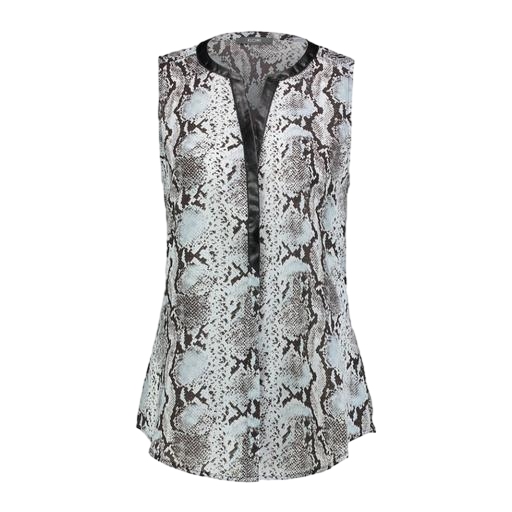
black python-print top, natural snake-print lace-up tab-sleeve blouse, blue snake print tank, white background